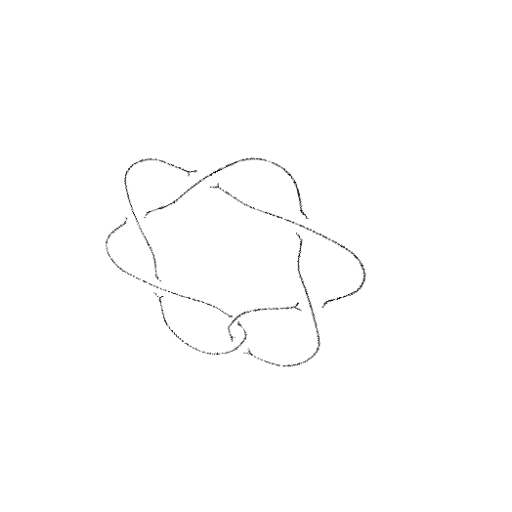
Crossing number: 7